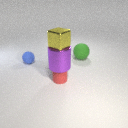
large green rubber sphere behind small red rubber cylinder